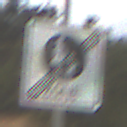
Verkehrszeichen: EndeFussgaengerzone
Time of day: MorningAfternoon
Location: Outdoor (Nature)
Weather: Overcast
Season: NotSpecified
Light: Natural